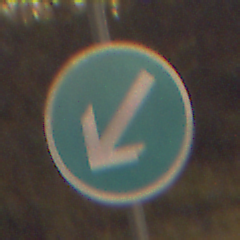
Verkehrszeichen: VorgeschriebeneVorbeifahrtLinks
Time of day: Night
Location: Outdoor (Nature)
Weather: Clear
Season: NotSpecified
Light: Natural